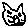
Label: cat